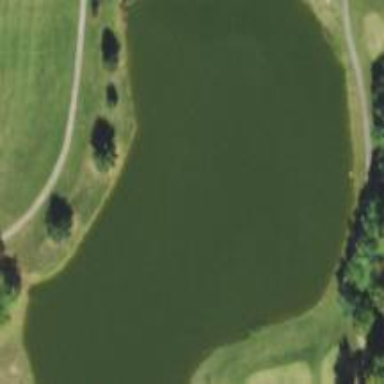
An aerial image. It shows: Water hazard in golf course. The hazard is natural water feature.